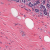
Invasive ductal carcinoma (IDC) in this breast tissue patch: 0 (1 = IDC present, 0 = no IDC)